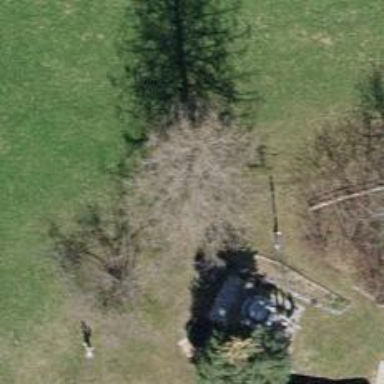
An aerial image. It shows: Single tag "natural: tree."